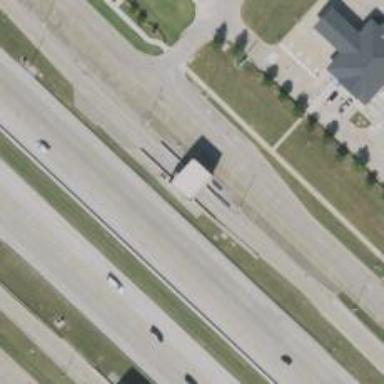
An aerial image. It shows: Toll gantry on the road.